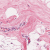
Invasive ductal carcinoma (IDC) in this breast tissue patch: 0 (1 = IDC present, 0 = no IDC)